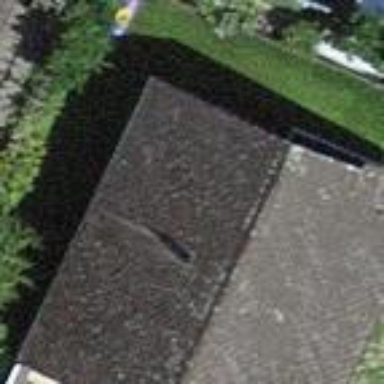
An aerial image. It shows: Building with tiled roof.